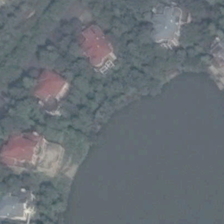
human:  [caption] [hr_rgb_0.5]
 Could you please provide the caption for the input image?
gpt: surrounded by trees  some houses with red and blue roofs on the bank of the lake .

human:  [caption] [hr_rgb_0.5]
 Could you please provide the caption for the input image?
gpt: some flats in the forest is around a lake .

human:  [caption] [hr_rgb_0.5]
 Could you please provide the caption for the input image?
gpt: six houses are situated at the bank of the this lake .

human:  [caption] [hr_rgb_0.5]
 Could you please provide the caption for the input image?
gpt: surrounded by trees  some houses with red and blue roofs on the bank of the lake .

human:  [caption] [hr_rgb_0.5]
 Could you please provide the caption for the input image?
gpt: several buildings and many green trees are near a pond .